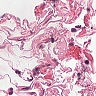
Metastatic tissue present: no